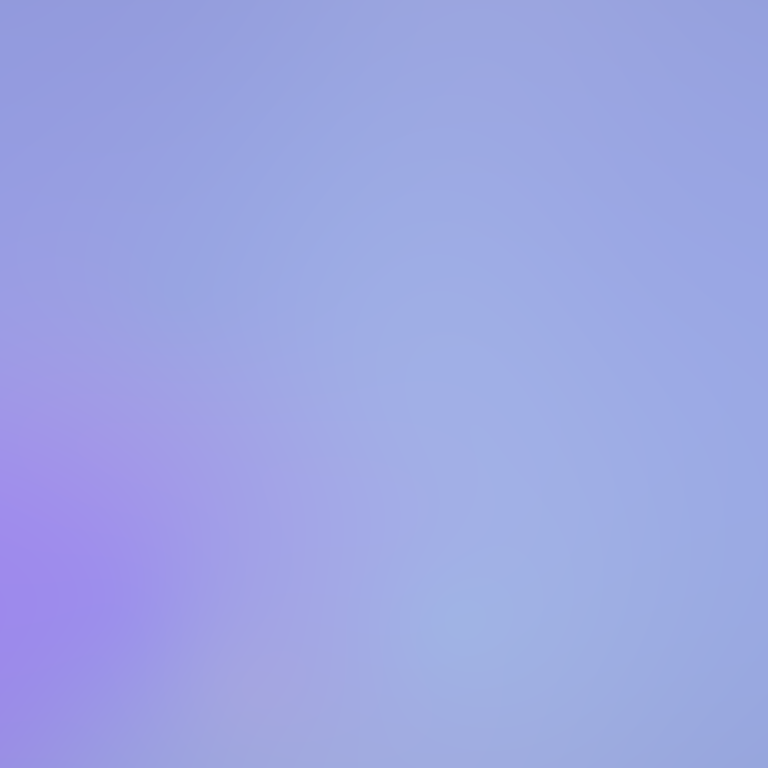
Abstract light effect, smooth gradient from soft lavender to light blue, calm atmosphere, diffuse glow, no room, no furniture, no objects.